Field crop: maize
Growth stage: 2
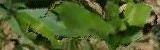
Species: maize